Question: I have an emotion detection running with openCV.js for the face detection and tensorflow.js for the emotion classification. When I start the emotion detection I call the requestAnimFrame(myProcessingLogic) function and pass my detection logic to the callback parameter. My processing logic calls the requestAnimFrame(myProcessingLogic) again.
When disabling the emotion detection a global variable is set which then disables the recurisve call to requestAnimFrame. This works fine.
...but on each reactivation of the emotion detection the requestAnimFrame call is called once more additionally. This causes performance issues.
I tried to save the returned id of requestAnimFrame() globally to call cancelAnimFrame() when the detection is stopped but this did not seem to have an effect.
First call:
'''
function startVideoProcessing() {
if (!streaming) {
console.warn("Please startup your webcam");
return;
}
canvasInput = document.createElement('canvas');
canvasInput.width = videoWidth;
canvasInput.height = videoHeight;
canvasInputCtx = canvasInput.getContext('2d');
canvasBuffer = document.createElement('canvas');
canvasBuffer.width = videoWidth;
canvasBuffer.height = videoHeight;
canvasBufferCtx = canvasBuffer.getContext('2d');
srcMat = new cv.Mat(videoHeight, videoWidth, cv.CV_8UC4);
grayMat = new cv.Mat(videoHeight, videoWidth, cv.CV_8UC1);
requestAnimId = requestAnimationFrame(processVideo);
}
'''
ProcessingLogic
'''
function processVideo() {
if(!streaming) {
return;
}
/*
logic removed to simplify
*/
requestAnimId = requestAnimationFrame(processVideo);
}
'''
'''
function stopEmotionTracking() {
stopCamera();
cancelAnimationFrame(requestAnimId);
requestAnimId = null;
}
'''
I took a look in the firefox runtime analysis and saw that on each reactivation an additional function call is performed.

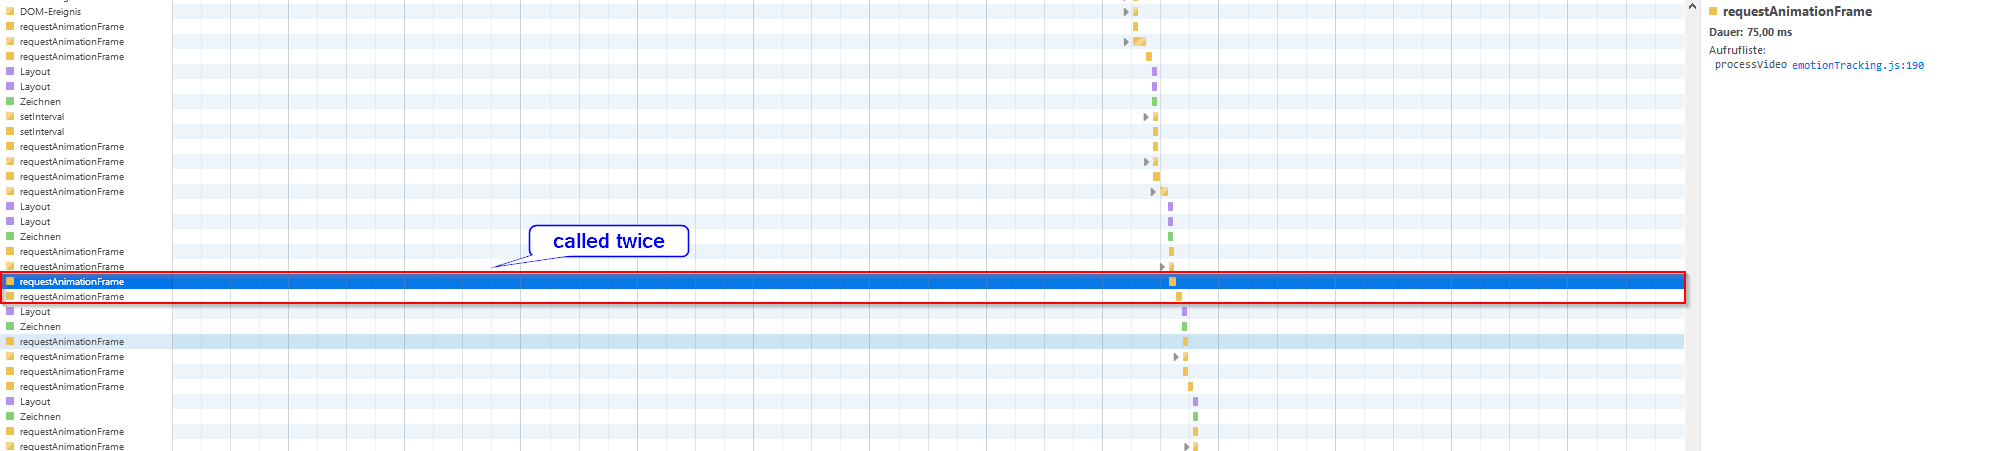
Answer: Found the bug myself. It had nothing to do with the code posted above. On each start of the emotion tracking I was adding an EventListener to the video element. The EventListener on the other hand executed startVideoProcessing. Since those eventlistener stack on each other they were executed multiple times.
For anyone facing the same problem, take care of your event listeners ;)